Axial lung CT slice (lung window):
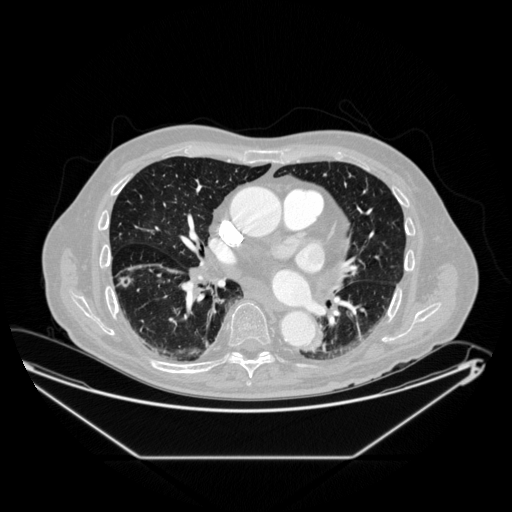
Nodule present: yes
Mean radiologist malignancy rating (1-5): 3.5